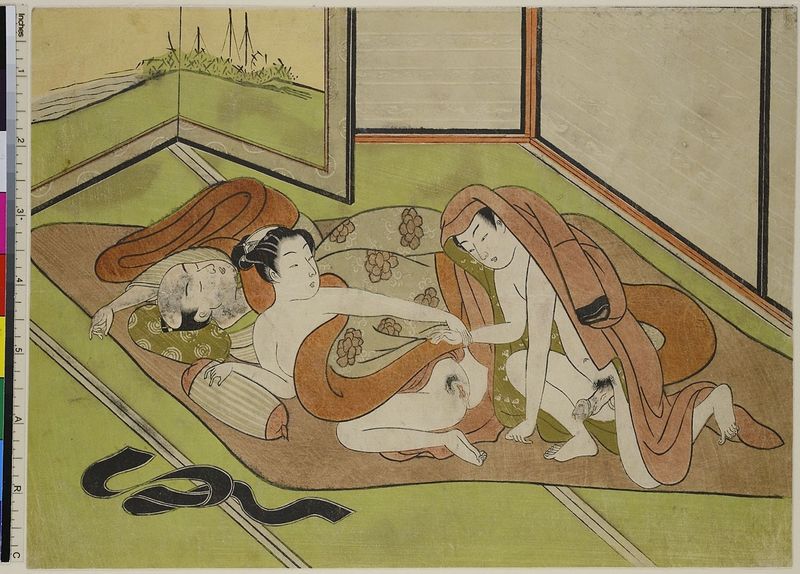
Standort: Hamburg
Institution: Museum für Kunst und Gewerbe Hamburg
Schlagwörter: mann, nackt, grün, menschen, frau, teppich, wand, band, decke, paar, personen, holzschnitt, japan, schlafen, vagina, penis, sex, asien, druckgraphik, druckgrafik, asiatisch, rolle, zeit, farbholzschnitt, geschlechtsverkehr, edo, koitus, reproduktionen, erigiert, druckerzeugnisse, shunga